Interaction volume radius: 10 \u00c5
Interaction volume height: 10 \u00c5
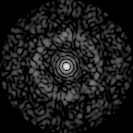
Disorder parameter: 0.8537